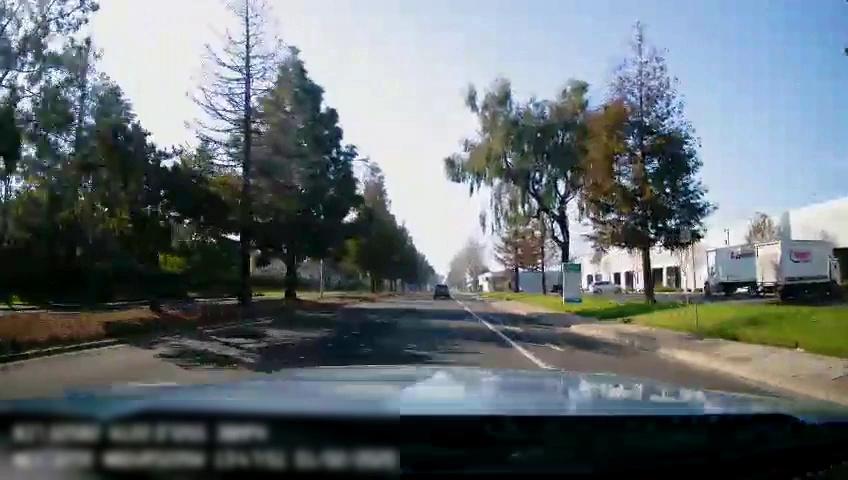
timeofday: Day
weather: Sunny
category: Drivable Space
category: Drivable Space
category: Vehicles | Truck
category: Vehicles | Truck
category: Vehicles | SUV
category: Vehicles | SUV
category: Lanes | Current Lane
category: Lanes | Current Lane